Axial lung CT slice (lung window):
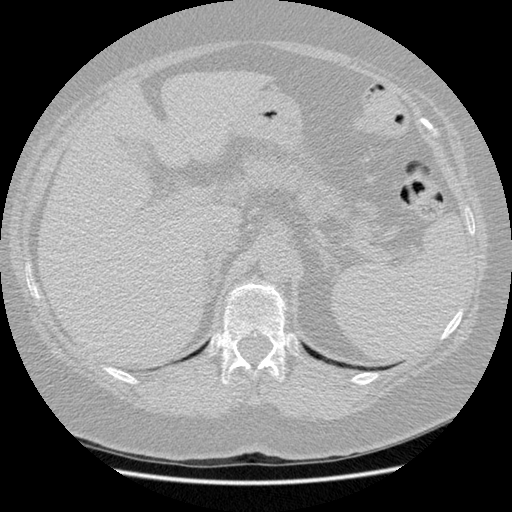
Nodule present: no